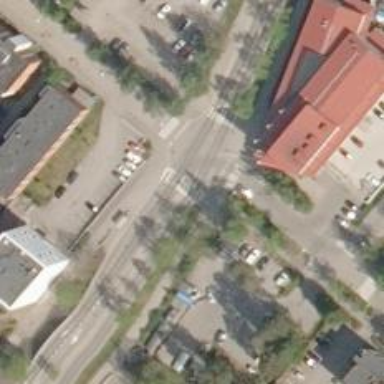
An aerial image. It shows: Asphalt cycleway with crossing.